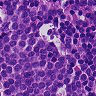
Metastatic tissue present: no